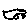
Label: car